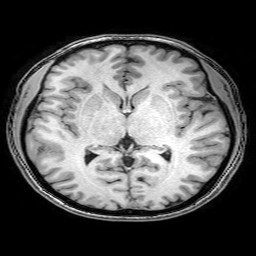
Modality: T1w
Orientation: coronal
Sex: female
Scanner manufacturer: philips
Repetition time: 0.008204 s
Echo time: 0.00379 s